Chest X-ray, PA view. Patient: 74 years old, sex F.
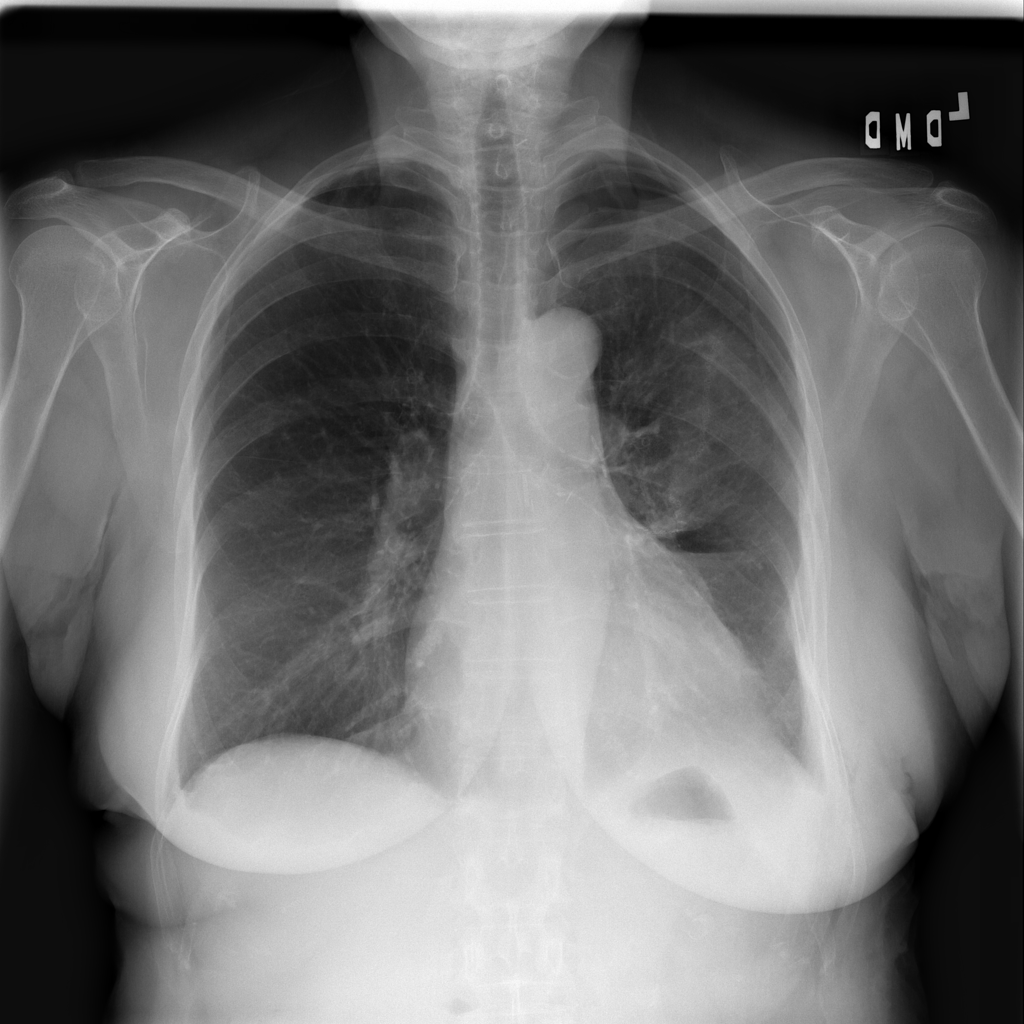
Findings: Effusion